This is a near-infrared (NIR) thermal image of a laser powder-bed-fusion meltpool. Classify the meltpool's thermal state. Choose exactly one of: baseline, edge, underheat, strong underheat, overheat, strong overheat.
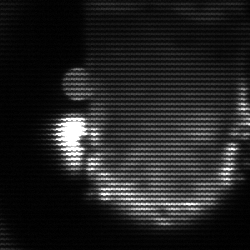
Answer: baseline